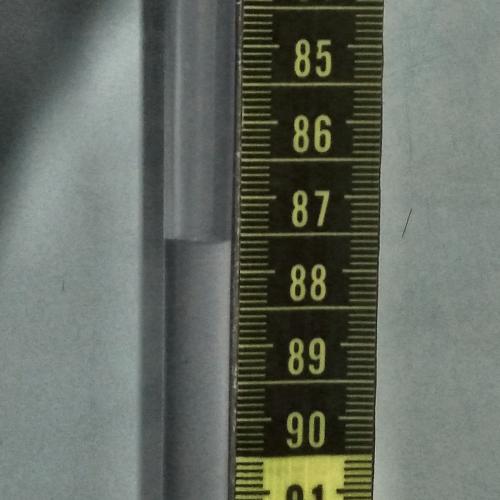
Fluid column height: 87.6 cm